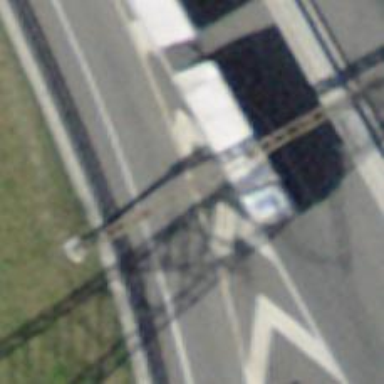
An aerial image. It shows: Gantry structure.